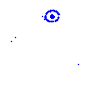
Particle: pion